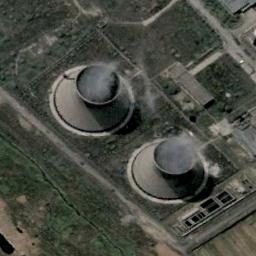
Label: thermal_power_station